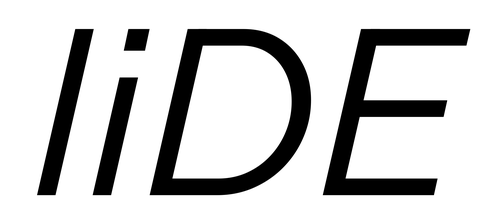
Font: InstrumentSans-Italic_Italic